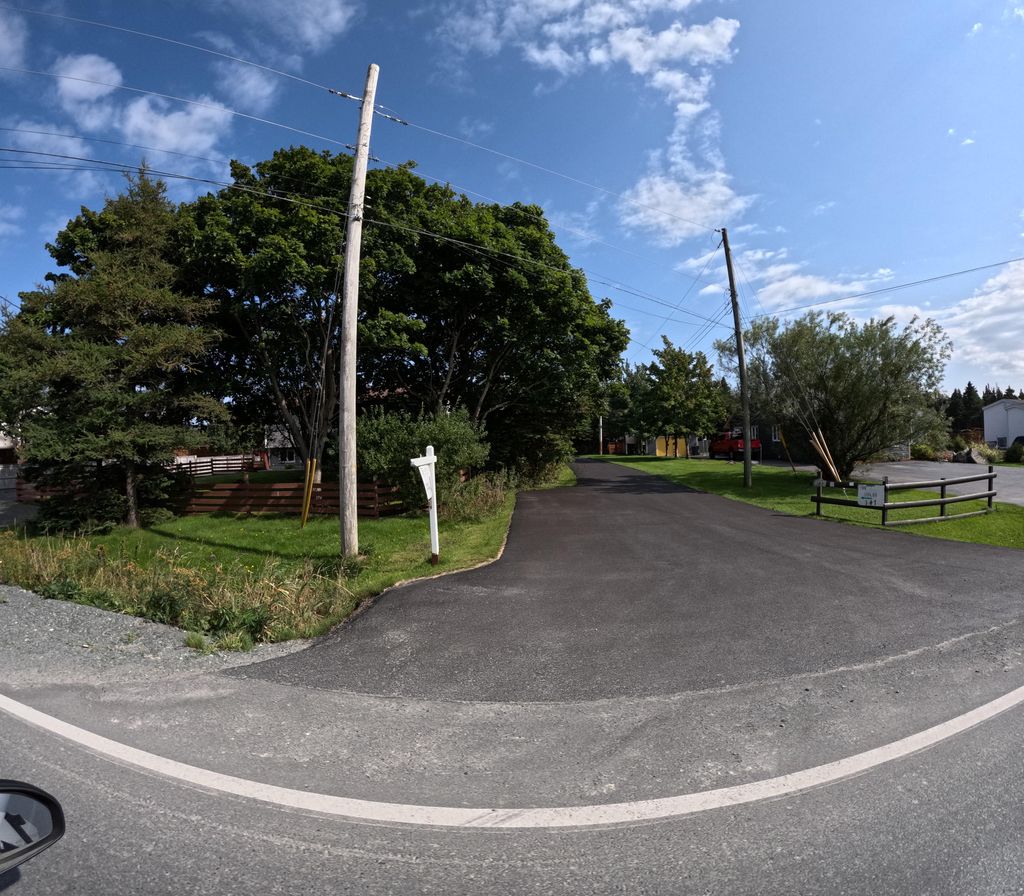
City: st_johns